Interaction volume radius: 5 \u00c5
Interaction volume height: 25 \u00c5
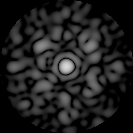
Disorder parameter: 0.681